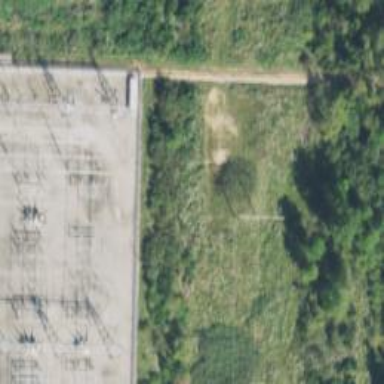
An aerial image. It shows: H-frame designed tower for power lines.